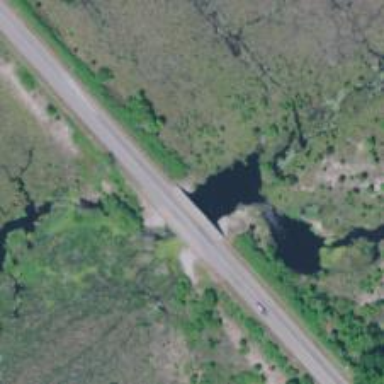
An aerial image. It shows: Culvert tunnel.